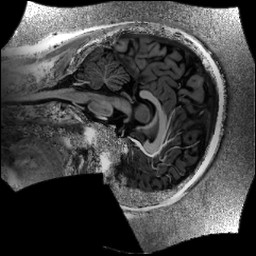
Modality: UNIT1
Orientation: sagittal
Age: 20
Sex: female
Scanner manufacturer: siemens
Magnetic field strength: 6.98 T
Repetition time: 6 s
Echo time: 0.00283 s